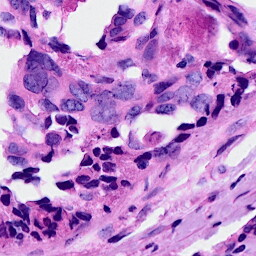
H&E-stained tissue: Breast